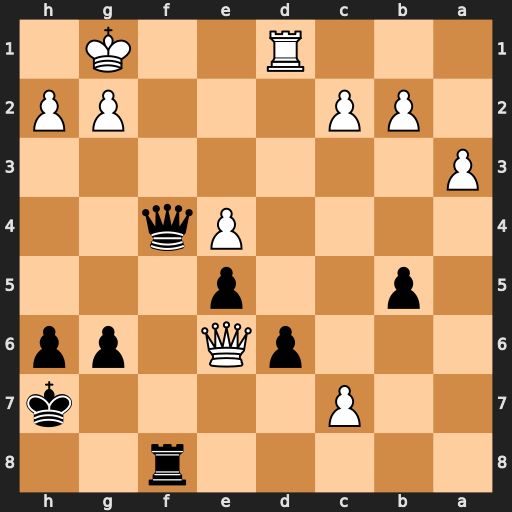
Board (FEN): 5r2/2P4k/3pQ1pp/1p2p3/4Pq2/P7/1PP3PP/3R2K1
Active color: b
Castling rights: -
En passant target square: -
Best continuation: Qf2+ Kh1 Qf1+ Rxf1 Rxf1#